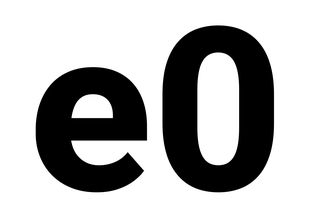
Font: Roboto_ExtraBold